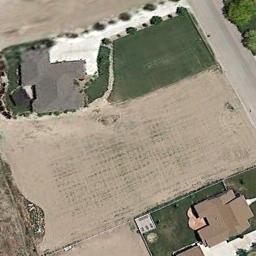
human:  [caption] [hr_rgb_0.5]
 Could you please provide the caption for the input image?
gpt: There is a house with a black roof on the lawn .

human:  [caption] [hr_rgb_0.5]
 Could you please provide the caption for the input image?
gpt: There is a large vacant lot next to the sparse residential .

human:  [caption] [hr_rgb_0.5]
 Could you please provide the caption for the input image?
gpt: The sparse residential is on the grass next to the farmland and a road .

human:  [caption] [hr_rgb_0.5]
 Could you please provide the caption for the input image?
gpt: There are several houses of different sizes in sparse residential areas surrounded by open spaces .

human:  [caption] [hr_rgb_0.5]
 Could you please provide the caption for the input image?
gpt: A sparse residential area with two buildings and green lawns .